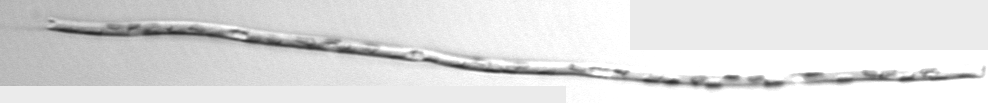
Label: Eucampia_morphytype1